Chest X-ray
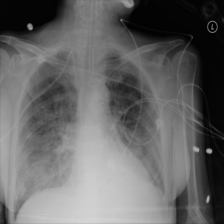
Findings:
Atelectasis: negative
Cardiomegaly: negative
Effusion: negative
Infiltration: negative
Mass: negative
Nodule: negative
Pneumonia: negative
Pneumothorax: negative
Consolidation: positive
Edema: negative
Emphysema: negative
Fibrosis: negative
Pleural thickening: negative
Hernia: negative